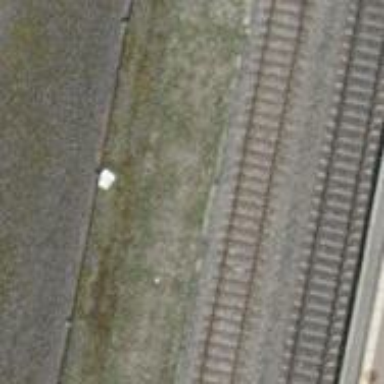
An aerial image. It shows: Single track abandoned railway siding.